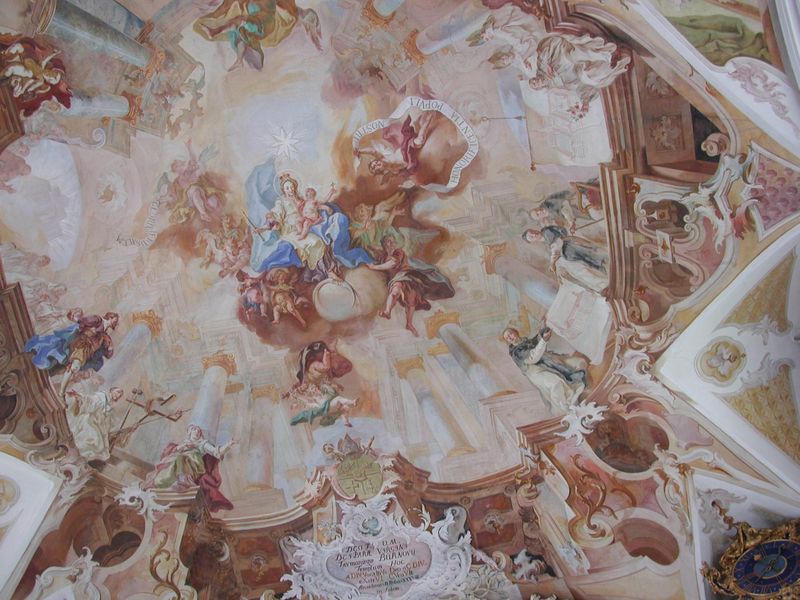
Titel: Deckenfresken
Künstler: Gottfried Bernhard Göz
Standort: Birnau am Bodensee, Wallfahrtskirche (EU - D - BW)
Schlagwörter: himmel, wolken, pastell, säulen, band, barock, gold, krone, rosa, engel, perspektive, stuck, kreuz, stern, jesus, priester, lanzen, heilige, deckengemälde, fresko, maria, jesuskind, schriftband, deckenfresko, jungfrau maria, wppen, stcuk